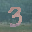
Label: 3